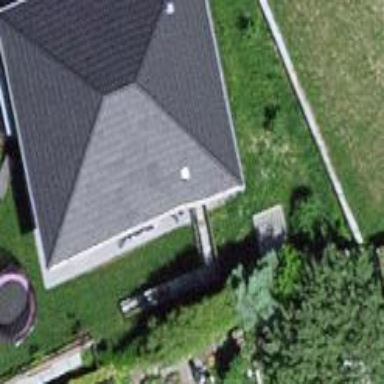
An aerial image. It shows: Simple house.